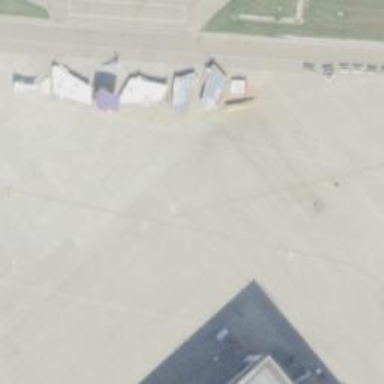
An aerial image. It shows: Image of taxiway at airport.